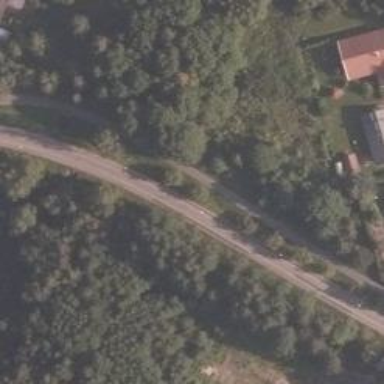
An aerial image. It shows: Asphalt cycleway.